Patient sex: M
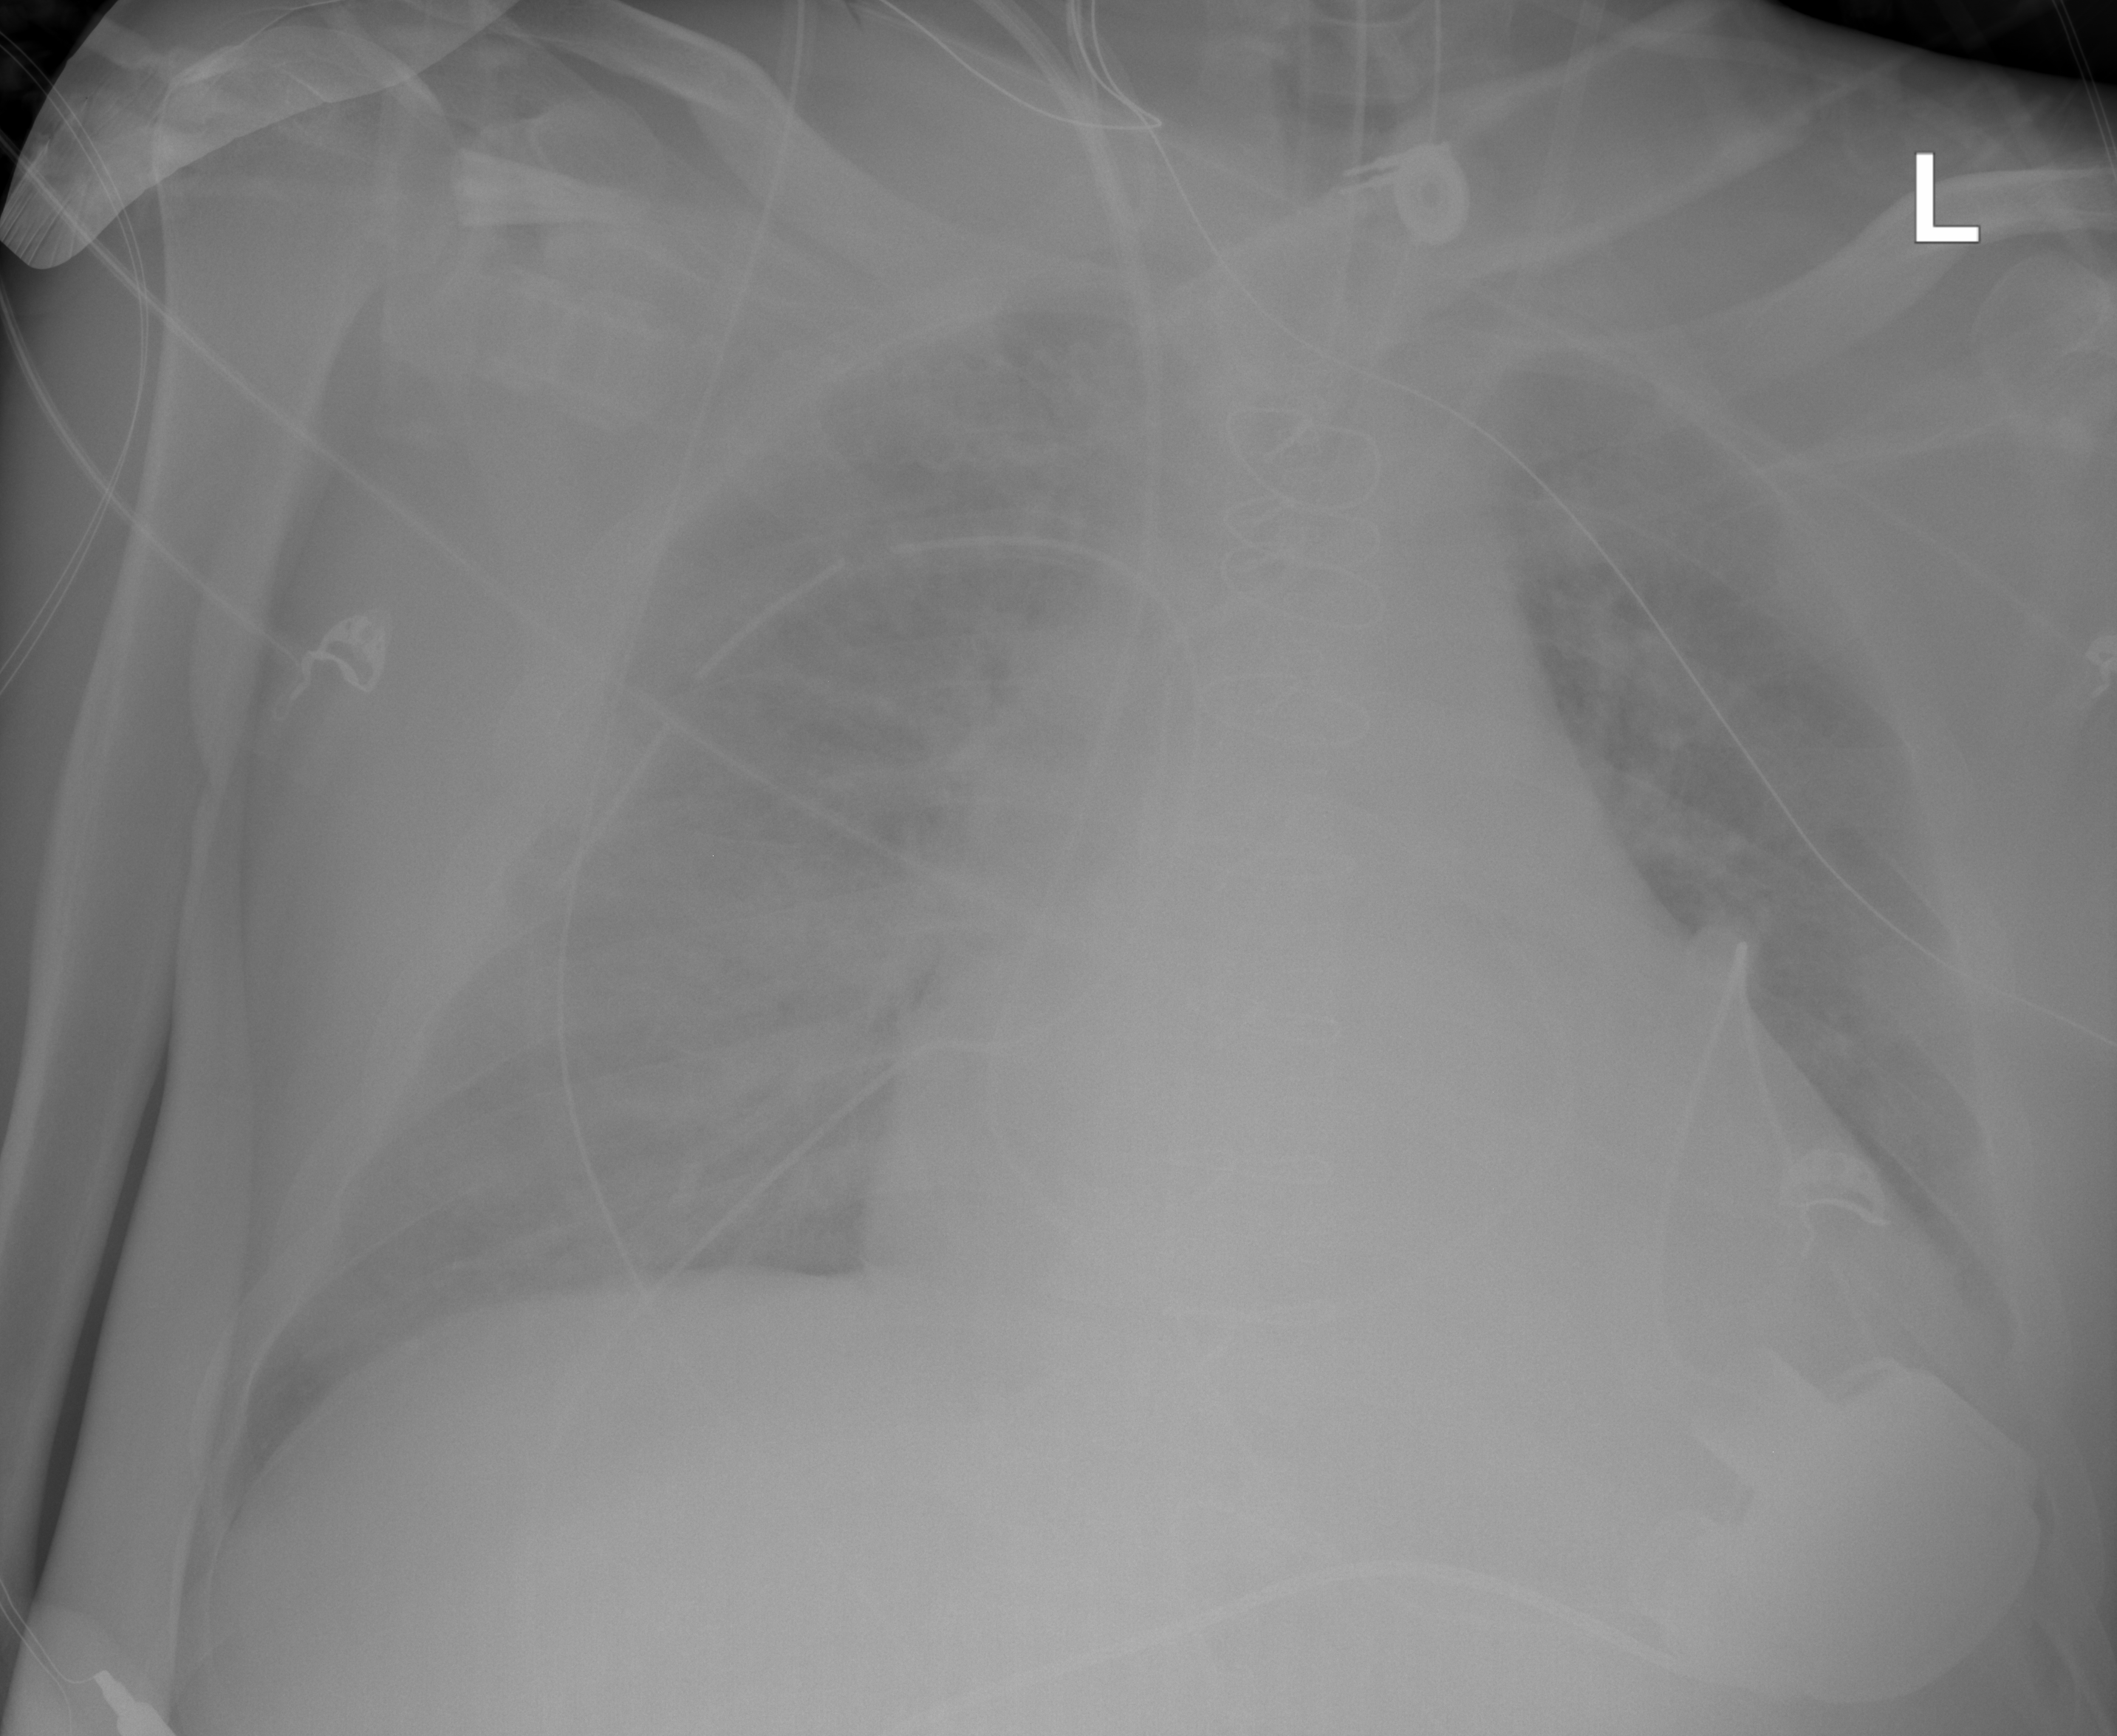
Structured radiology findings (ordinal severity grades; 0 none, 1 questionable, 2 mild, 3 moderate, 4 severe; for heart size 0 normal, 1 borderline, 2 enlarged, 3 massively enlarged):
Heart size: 2
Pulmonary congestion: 2
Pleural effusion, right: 2
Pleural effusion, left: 2
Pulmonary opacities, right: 2
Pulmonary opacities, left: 2
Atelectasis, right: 0
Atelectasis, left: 0